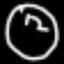
Label: clock